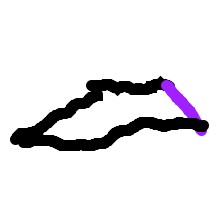
Shape: trapezoid